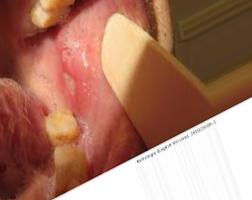
Condition: Mouth Ulcer